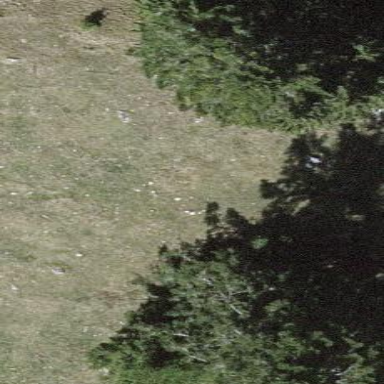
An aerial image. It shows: Forest with mixed leaf types and cycles.